Question: Currently, when I hover over the links, the text goes white, with no underlining.
However, when the text is being hovered over, it is purple and underlined; how can I remove this decoration, so that the text is white and not underlined?

and here is the code
'''
.sidebar
{
padding-left:770px;
margin-bottom:-400px;
width:100px;
text-decoration:none;
}
.sidebar ul
{
padding-left:0px;
color:Blue;
font-size:15px;
font-family:Candara;
width: 250px;
background-color:#2A5395;
color:White;
padding-bottom: 10px;
padding-left:10px;
text-decoration:none;
}
.sidebar li
{
padding-top:10px;
border-color:#ECECEC !important;
color:White;
text-decoration:none;
}
.sidebar a:hover {
text-decoration:none;
background-color:transparent;
color:White;
}
'''
markup
'''
<div class="sidebar">
<h2 class="indxparaz">HOT LINKS</h2>
<ul class="sidebar">
<li><a href="Upcoming_events.htm">Up Coming Events</a> </li>
<li><a href="Member_ship.html">Membership</a></li>
'''
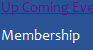
Answer: '''
.sidebar a {
text-decoration:none;
}
.sidebar a:hover {
background-color:transparent;
color:White;
}
'''